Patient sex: M
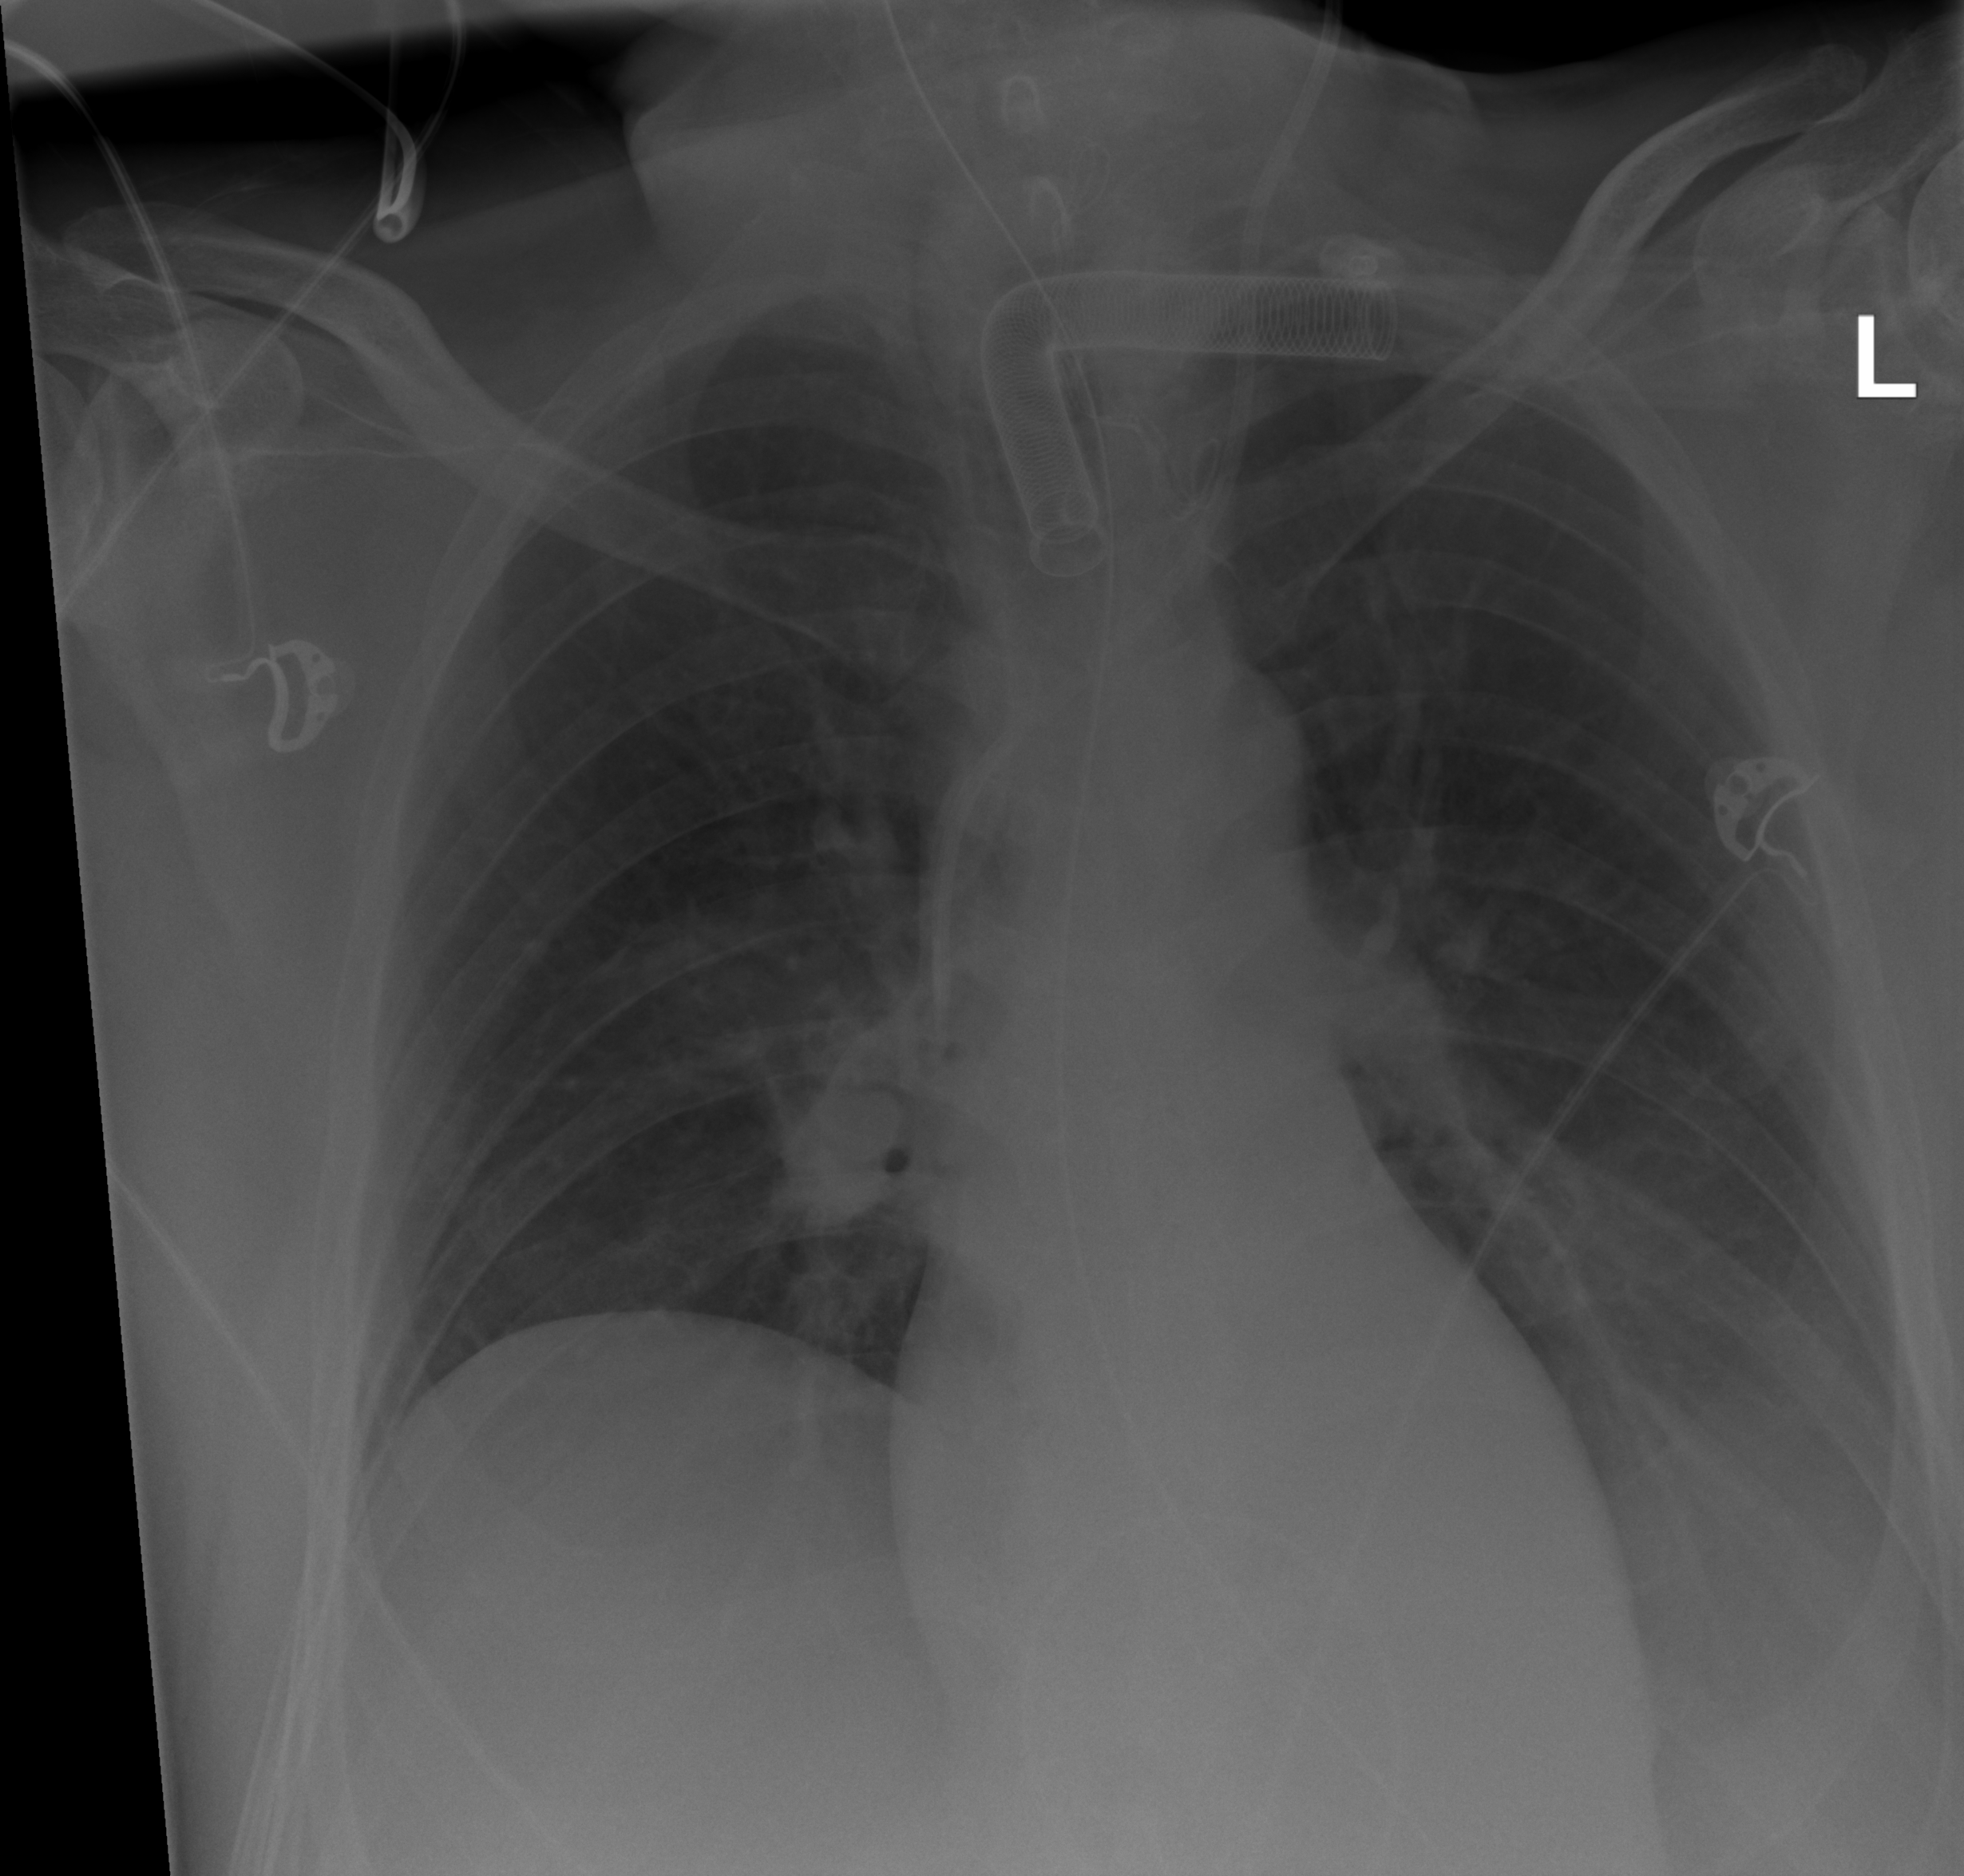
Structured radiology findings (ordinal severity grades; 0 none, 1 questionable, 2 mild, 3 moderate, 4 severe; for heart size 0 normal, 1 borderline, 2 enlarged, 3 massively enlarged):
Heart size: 0
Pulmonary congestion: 0
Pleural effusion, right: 0
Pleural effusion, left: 2
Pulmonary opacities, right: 0
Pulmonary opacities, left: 0
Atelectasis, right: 0
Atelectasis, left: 2